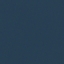
Land use / land cover class: SeaLake